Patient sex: F
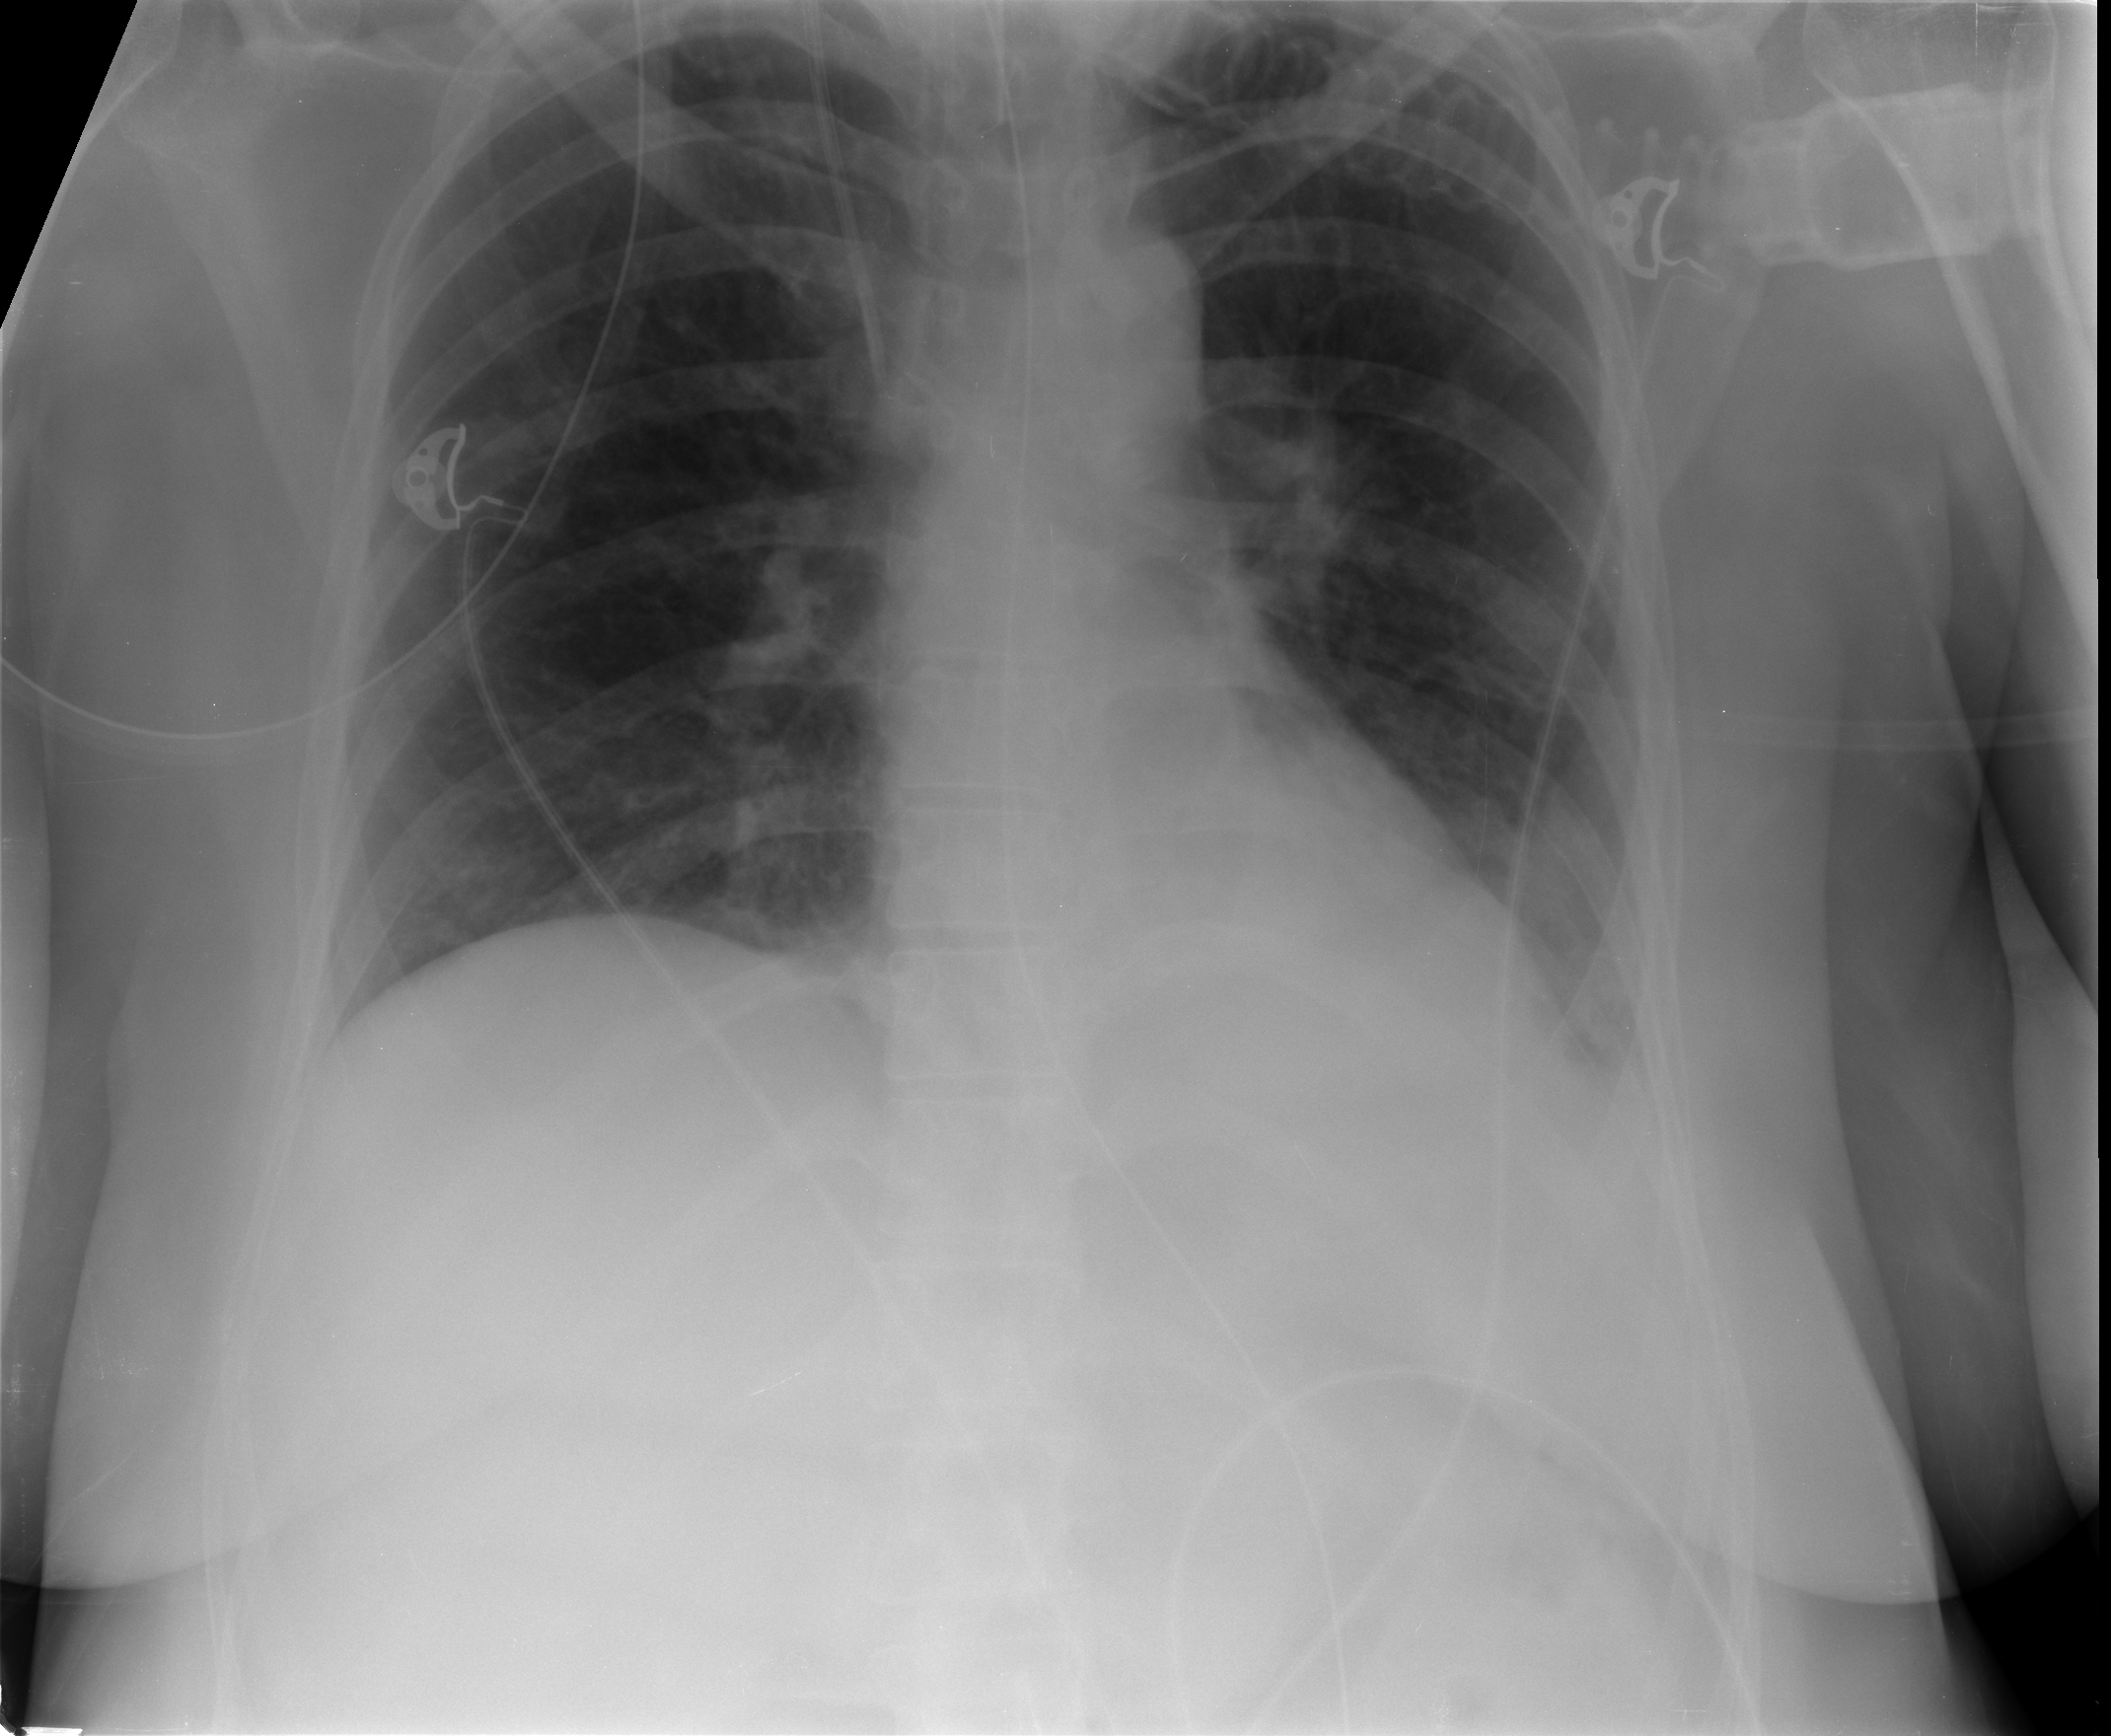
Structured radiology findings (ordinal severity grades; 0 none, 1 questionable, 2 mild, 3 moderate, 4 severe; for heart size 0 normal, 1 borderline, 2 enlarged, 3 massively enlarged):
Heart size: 0
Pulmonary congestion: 0
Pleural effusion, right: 0
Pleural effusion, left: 1
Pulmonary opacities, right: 0
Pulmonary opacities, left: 0
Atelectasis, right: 0
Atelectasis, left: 2